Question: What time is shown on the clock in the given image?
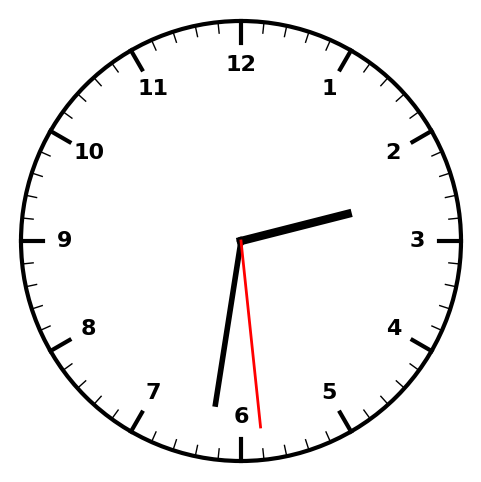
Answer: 02:31:29